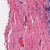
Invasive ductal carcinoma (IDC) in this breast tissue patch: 0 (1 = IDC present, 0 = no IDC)